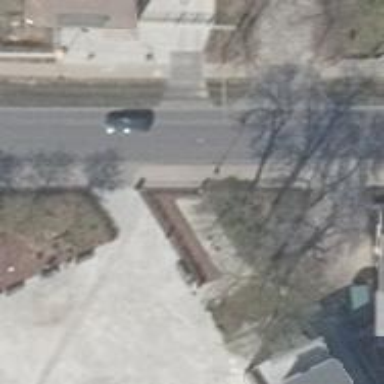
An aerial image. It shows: Sidewalk.